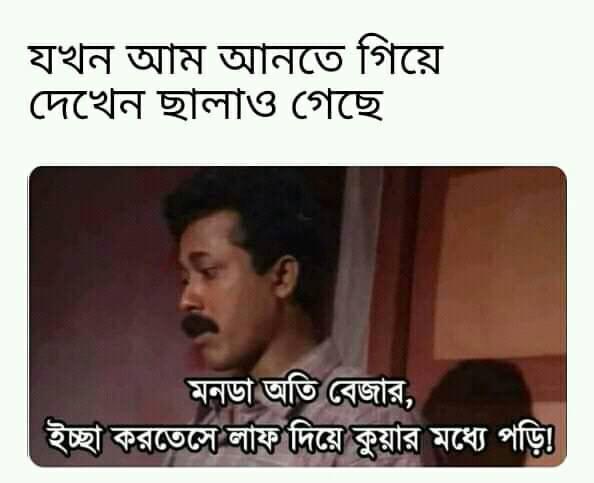
Caption: যখন আম আনতে গিয়ে দেখেন ছালাও গেছে     মনডা অতি বেজার, ইচ্ছা করতেসে লাফ দিয়ে কুয়ার মধ্যে পড়ি !
Label: non-hate